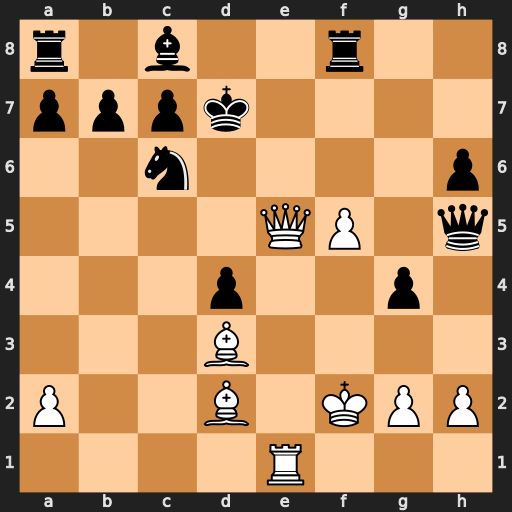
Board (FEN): r1b2r2/pppk4/2n4p/4QP1q/3p2p1/3B4/P2B1KPP/4R3
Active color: w
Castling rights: -
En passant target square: -
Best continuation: Qd5#